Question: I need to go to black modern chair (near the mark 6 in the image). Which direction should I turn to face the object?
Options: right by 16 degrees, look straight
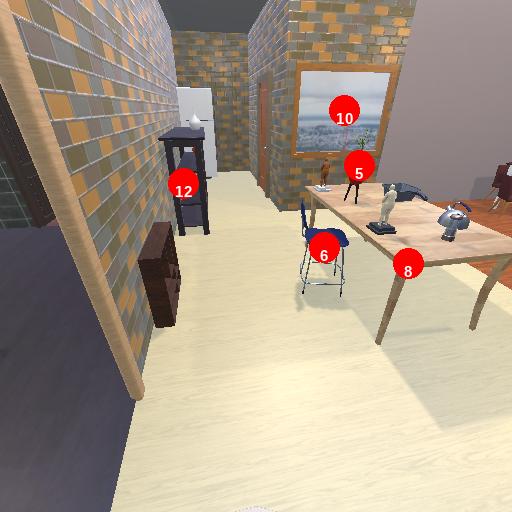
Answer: right by 16 degrees